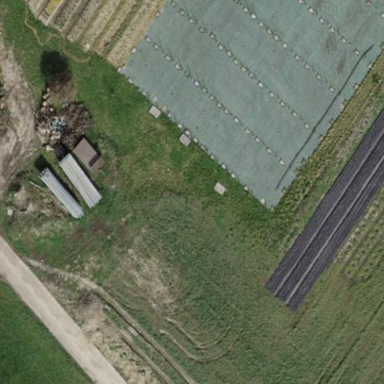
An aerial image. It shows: Plant nursery.